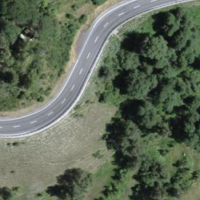
EUNIS habitat code: 23
Species observed at this site:
Vaccinium vitis-idaea